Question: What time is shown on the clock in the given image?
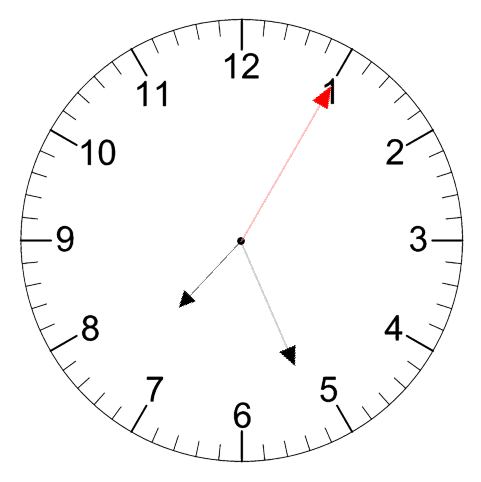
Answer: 07:26:05